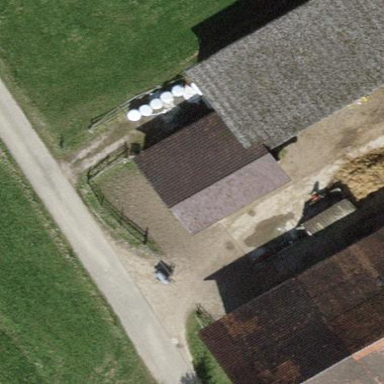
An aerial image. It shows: Farm auxiliary building with gabled roof.